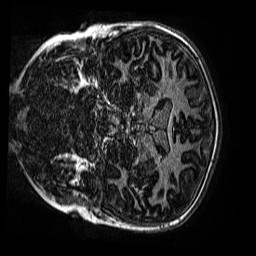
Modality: MP2RAGE
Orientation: coronal
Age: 10
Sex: male
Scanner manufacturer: siemens
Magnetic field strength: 3 T
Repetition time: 4 s
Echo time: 0.00299 s